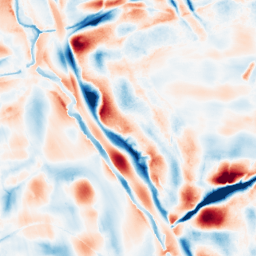
Category: wavelet
Decomposition family: wavelet_biorthogonal
Decomposition parameters: wavelet: bior4.4
level: 5
Upsampling method: sinc_hamming
Upsampling parameters: scale: 2
kernel_size: 4
Upsampling scale: 2